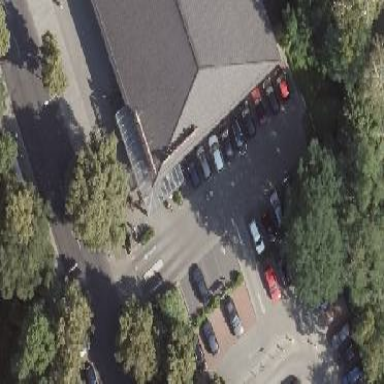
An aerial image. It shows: Parking area with surface.